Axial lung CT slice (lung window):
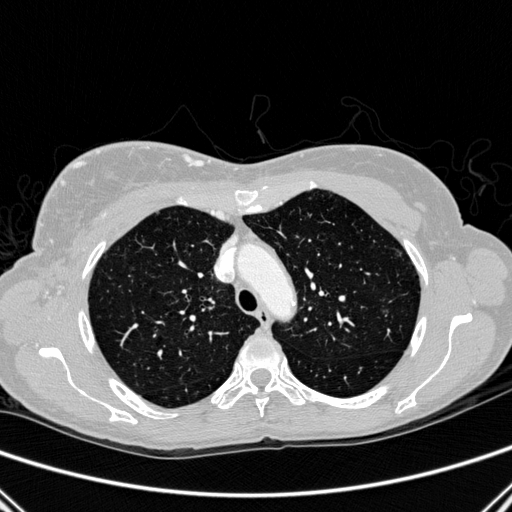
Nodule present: no